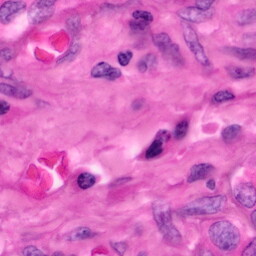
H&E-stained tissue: Pancreatic